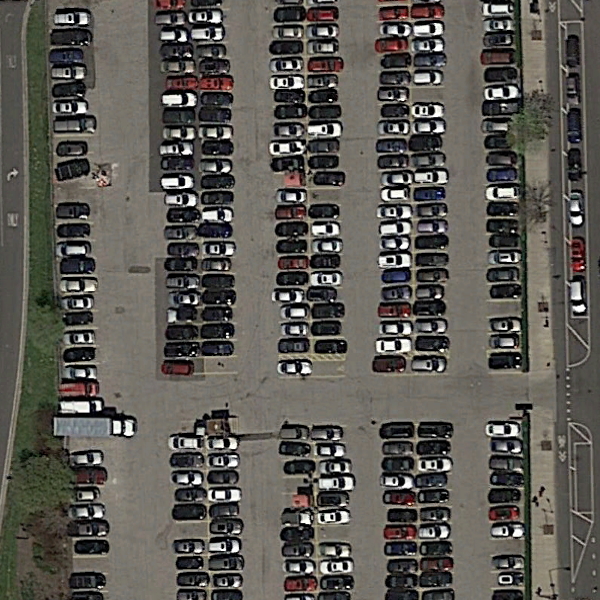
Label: Parking